Question: I have the in-memory bytes of a decrypt epub file, but the package that I want to open this epub file with only accepts dart:io File objects.
Is there a way to create a "fake" 'dart:io' 'File', simply wrapping my in-memory bytes, so that I can pass this "fake" 'File' to the package?
I'm using 'vocsy_epub_viewer' package to open epub files

'''
import 'package:archive/archive.dart';
import 'package:flutter/material.dart';
import 'package:vocsy_epub_viewer/epub_viewer.dart';
import 'package:file_picker/file_picker.dart';
import 'package:path_provider/path_provider.dart';
import 'package:encrypt/encrypt.dart' as en;
import 'dart:io';
import 'package:cross_file/cross_file.dart';
import 'package:file/memory.dart';
import 'package:file/file.dart' as F;
void main() => runApp(MyApp());
class MyApp extends StatelessWidget {
@override
Widget build(BuildContext context) {
return MaterialApp(
home: Ebook(),
);
}
}
class Ebook extends StatefulWidget {
@override
State<Ebook> createState() => _EbookState();
}
class _EbookState extends State<Ebook> {
Directory? _temp;
String? path;
@override
void initState() {
address();
super.initState();
}
Future decodeEpub(String path) async {
final bytes = await File(path).readAsBytes();
Archive archive =
await ZipDecoder().decodeBytes(bytes, password: '7web', verify: true);
final data = await archive.first.content;
final key = en.Key.fromUtf8('qwertyuiopasdfghjklmnbvcxzasdfgh');
final iv = en.IV.fromLength(16);
final decrypted = await en.AES(key).decrypt(en.Encrypted(data), iv: iv);
// XFile file = await XFile.fromData(decrypted,name:'2.epub',path:"${_appDocumentsDirectory!.path}/2.epub" );
// File file1= await File(file.path).create(recursive: true);
// File file = MemoryFileSystem().file('${temp!.path}/2.epub')..create(recursive: true)
// ..writeAsBytesSync(decrypted);
File file = await File('${_temp!.path}/2.epub').writeAsBytes(decrypted); // it must be change ******
print(file.path);
return file.path;
}
void address() async {
final temp = await getTemporaryDirectory();
setState(() {
_temp = temp;
});
}
@override
Widget build(BuildContext context) {
return Scaffold(
body: Center(
child: Column(
mainAxisAlignment: MainAxisAlignment.center,
children: [
ElevatedButton(
onPressed: () async {
FilePickerResult? result =
await FilePicker.platform.pickFiles();
if (result != null) {
File file = File(result.files.single.path!);
path = await decodeEpub(file.path);
print('?= $path , ${file.path}');
} else {
print('cancel');
}
},
child: Text('add File')),
ElevatedButton(
onPressed: () {
EpubViewer.setConfig(
themeColor: Theme.of(context).primaryColor,
identifier: "iosBook",
scrollDirection: EpubScrollDirection.ALLDIRECTIONS,
allowSharing: true,
enableTts: true,
nightMode: false);
EpubViewer.open(path!, lastLocation: EpubLocator());
},
child: Text("open"),
),
],
),
),
);
}
}
'''
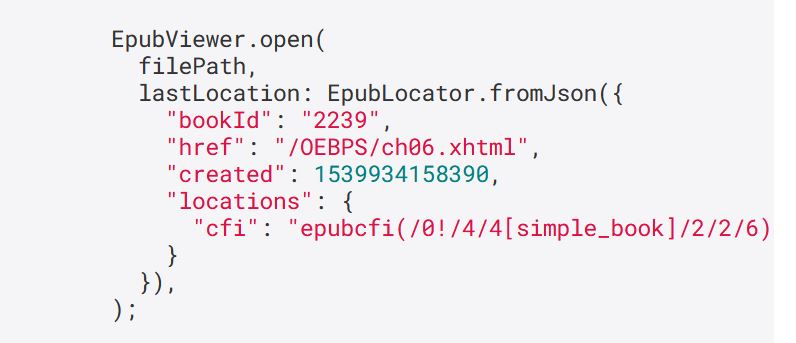
Answer: > I don't want to create real local file => just for security
This is not actually true because <URL>. So, in the end, it's not going to be secure anyway.
Just extract the EPUB to the temp folder from <URL> and remove it afterwards. Otherwise, you're going to need a new framework to read EPUBs that don't have this behaviour or even customize the 'vocsy_epub_viewer'/'folioreader' sources yourself to make it secure.